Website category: movie
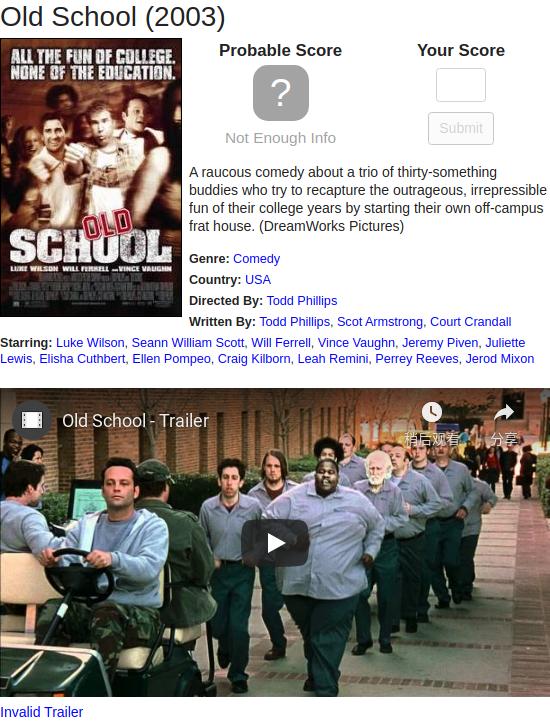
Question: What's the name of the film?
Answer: Old School

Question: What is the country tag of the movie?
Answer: USA

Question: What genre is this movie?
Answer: Comedy

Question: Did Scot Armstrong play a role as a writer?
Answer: yes

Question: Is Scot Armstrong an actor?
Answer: no

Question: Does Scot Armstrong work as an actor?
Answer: no

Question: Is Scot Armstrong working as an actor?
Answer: no

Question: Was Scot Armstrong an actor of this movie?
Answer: no

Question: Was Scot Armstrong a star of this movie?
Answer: no

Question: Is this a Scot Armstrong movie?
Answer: no

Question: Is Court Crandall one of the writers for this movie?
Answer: yes

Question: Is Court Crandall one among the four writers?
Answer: yes

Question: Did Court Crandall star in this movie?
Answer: no

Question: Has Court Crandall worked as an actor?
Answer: no

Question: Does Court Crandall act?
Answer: no

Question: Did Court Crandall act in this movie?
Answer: no

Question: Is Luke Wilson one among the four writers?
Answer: no

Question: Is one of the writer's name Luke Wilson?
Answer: no

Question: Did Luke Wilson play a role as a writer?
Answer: no

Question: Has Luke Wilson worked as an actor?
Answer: yes

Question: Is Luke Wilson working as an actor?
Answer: yes

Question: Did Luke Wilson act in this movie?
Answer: yes

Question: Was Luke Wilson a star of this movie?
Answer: yes

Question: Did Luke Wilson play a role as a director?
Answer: no

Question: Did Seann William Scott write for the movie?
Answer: no

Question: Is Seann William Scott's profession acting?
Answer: yes

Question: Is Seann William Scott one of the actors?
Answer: yes

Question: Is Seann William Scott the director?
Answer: no

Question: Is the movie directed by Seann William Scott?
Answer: no

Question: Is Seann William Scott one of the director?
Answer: no

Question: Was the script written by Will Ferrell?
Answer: no

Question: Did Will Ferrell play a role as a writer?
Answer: no

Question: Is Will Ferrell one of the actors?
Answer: yes

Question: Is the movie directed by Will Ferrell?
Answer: no

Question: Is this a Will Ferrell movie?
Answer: no

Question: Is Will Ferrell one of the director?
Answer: no

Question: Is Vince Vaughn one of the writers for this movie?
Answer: no

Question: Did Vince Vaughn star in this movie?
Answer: yes

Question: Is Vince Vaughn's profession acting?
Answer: yes

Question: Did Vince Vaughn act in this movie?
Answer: yes

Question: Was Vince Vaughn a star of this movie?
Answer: yes

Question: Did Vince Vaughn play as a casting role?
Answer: yes

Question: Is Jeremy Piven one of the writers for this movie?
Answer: no

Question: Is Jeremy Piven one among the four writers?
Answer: no

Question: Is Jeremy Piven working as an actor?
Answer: yes

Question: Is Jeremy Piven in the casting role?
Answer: yes

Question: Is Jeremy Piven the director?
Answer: no

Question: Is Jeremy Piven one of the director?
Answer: no

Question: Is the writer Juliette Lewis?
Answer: no

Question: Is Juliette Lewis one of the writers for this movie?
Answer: no

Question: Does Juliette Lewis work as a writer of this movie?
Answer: no

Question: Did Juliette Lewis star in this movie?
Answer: yes

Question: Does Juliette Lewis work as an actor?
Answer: yes

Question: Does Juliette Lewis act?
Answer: yes

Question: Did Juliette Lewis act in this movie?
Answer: yes

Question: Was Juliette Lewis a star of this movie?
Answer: yes

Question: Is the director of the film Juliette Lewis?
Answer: no

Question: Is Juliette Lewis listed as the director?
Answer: no

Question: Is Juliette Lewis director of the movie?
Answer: no

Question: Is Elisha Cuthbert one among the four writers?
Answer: no

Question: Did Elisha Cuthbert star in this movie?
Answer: yes

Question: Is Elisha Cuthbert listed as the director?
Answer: no

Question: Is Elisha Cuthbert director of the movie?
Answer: no

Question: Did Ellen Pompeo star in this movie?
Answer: yes